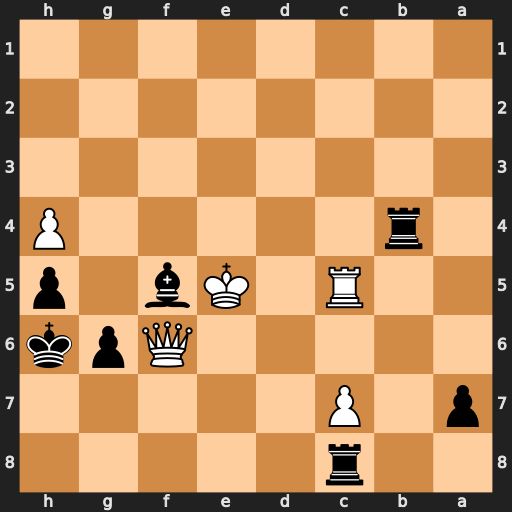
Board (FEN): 2r5/p1P5/5Qpk/2R1Kb1p/1r5P/8/8/8
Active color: b
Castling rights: -
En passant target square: -
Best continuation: Re8+ Kd5 Be4+ Kd6 Rb6+ Kd7 Rxf6 Kxe8 Bb7